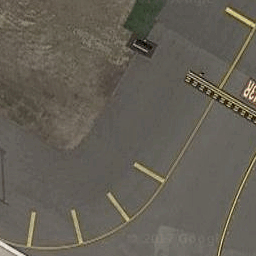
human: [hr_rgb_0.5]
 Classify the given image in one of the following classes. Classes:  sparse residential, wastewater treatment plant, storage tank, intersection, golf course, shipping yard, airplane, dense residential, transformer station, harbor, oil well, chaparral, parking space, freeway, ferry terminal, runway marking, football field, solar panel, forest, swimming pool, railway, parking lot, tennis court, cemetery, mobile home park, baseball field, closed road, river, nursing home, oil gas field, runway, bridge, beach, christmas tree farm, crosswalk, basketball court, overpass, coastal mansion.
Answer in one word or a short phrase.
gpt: runway marking